Interaction volume radius: 5 \u00c5
Interaction volume height: 35 \u00c5
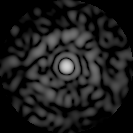
Disorder parameter: 0.8199